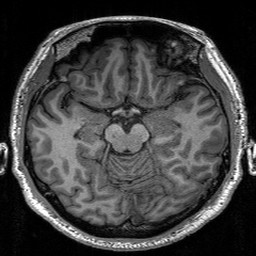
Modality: T1w
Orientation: coronal
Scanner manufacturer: siemens
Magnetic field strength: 3 T